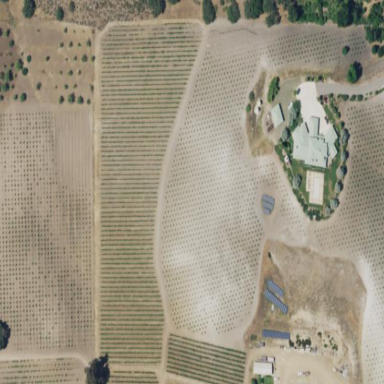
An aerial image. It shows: Vineyard where grapes are grown.